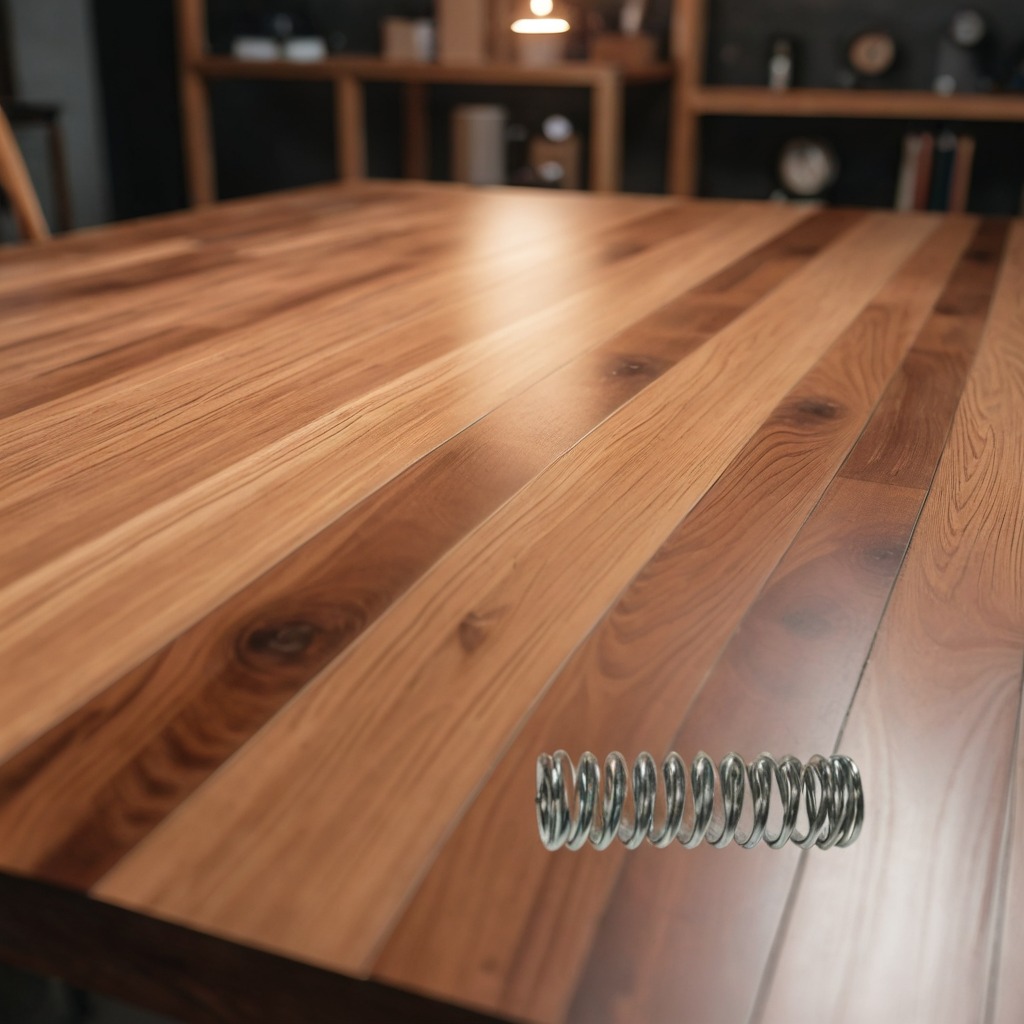
A coiled metal spring is lying on a wooden table in a carpentry studio.